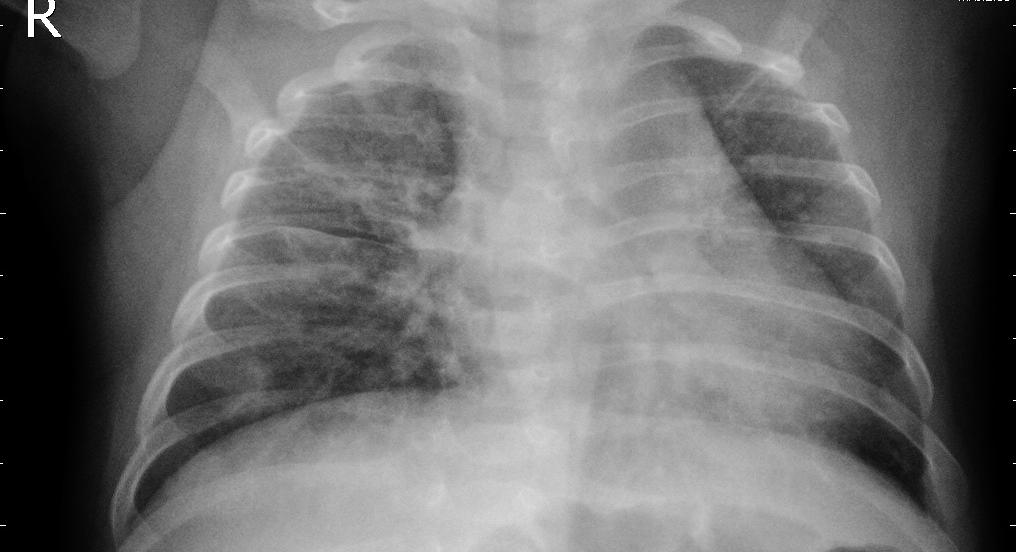
Diagnosis: PNEUMONIA